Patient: sex M, age 55
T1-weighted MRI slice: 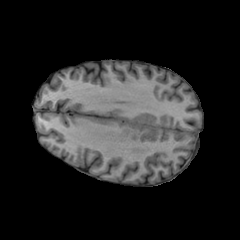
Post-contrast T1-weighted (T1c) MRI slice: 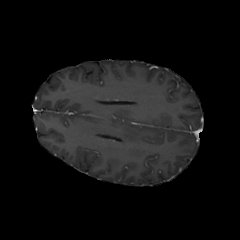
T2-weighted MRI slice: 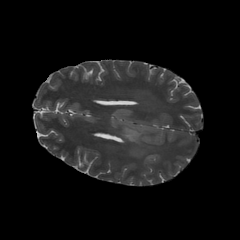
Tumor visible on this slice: yes
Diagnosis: Astrocytoma, IDH-wildtype
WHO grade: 2